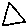
Label: triangle